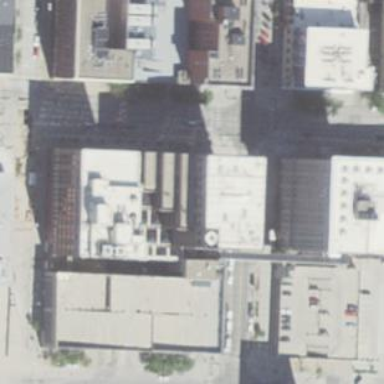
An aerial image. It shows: Civic building.